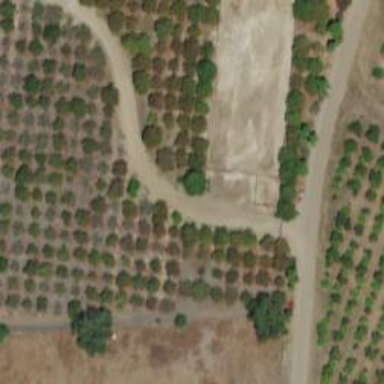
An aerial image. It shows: Orchard.